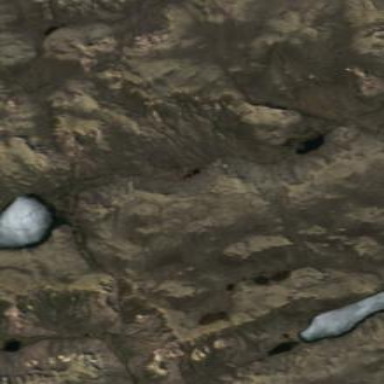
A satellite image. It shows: Landform in the tundra polygon.